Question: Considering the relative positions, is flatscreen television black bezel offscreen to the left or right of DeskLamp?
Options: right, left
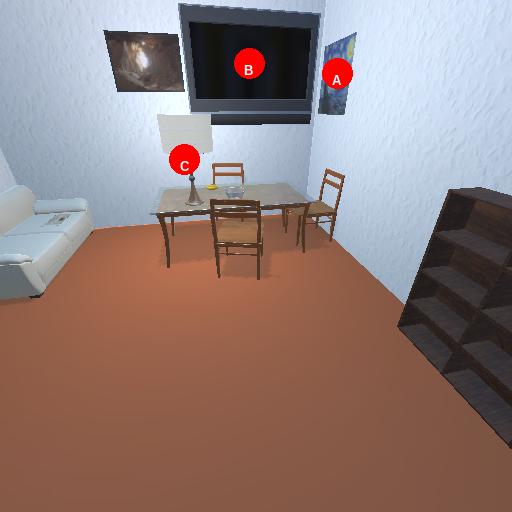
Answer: right